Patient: sex F, age 69
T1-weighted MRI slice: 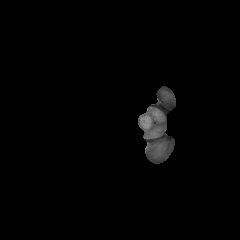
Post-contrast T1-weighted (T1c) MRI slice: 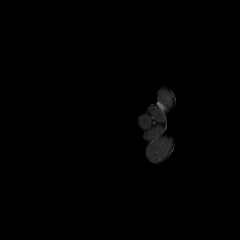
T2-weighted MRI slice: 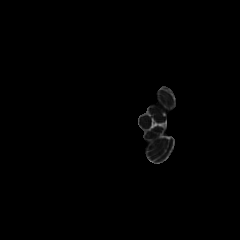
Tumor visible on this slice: no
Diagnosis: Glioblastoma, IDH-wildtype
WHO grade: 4